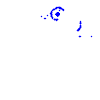
Particle: kaon